Question: I am using Blazor and I want to hide the sidebar when I press on the navbar-toggler-icon. The list items collaps but the problem is that the div is still there.

'''
<div class="page">
<div class="sidebar">
<div class="nav-top-row pl-4 navbar navbar-dark">
<button class="navbar-toggler" @onclick="CheckCollapse">
<span class="navbar-toggler-icon"></span>
</button>
<a class="navbar-brand" href="">NavBar</a>
</div>
<div class="@NavMenuCssClass">
<ul class="nav flex-column">
<li class="nav-item px-0">
<NavLink class="nav-link" href="" Match="NavLinkMatch.All">
<span class="oi oi-home" aria-hidden="true"></span> Home
</NavLink>
</li>
<li class="nav-item px-0">
<NavLink class="nav-link" href="counter">
<span class="oi oi-plus" aria-hidden="true"></span> Counter
</NavLink>
</li>
<li class="nav-item px-0">
<NavLink class="nav-link" href="fetchdata">
<span class="oi oi-list-rich" aria-hidden="true"></span> Fetch data
</NavLink>
</li>
</ul>
</div>
</div>
<div class="main">
<div class="top-row px-4">
<a href="https://learn.microsoft.com/aspnet/" target="_blank">About</a>
</div>
<div class="content px-4">
@Body
</div>
</div>
</div>
@code {
private bool collapseNavMenu = false;
public string NavMenuCssClass => collapseNavMenu ? "collapse" : null;
private void CheckCollapse()
{
collapseNavMenu = !collapseNavMenu;
}
}
'''
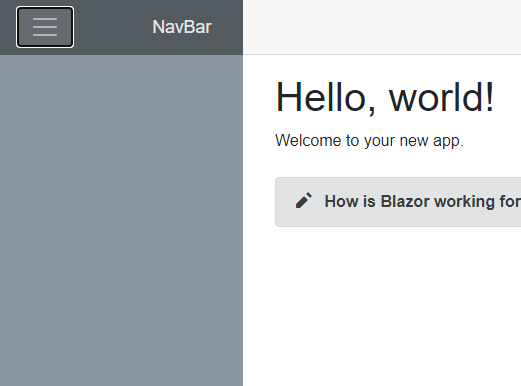
Answer: It's easier than you think.
'''
@if(!collapseNavMenu)
{
<div class="sidebar">
... as before
</div>
}
'''